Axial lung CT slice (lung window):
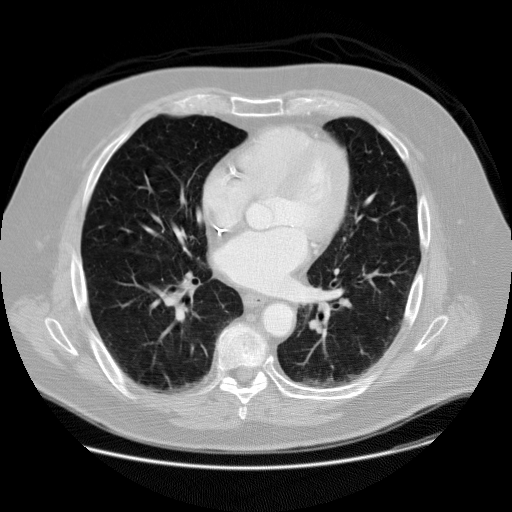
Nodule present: no